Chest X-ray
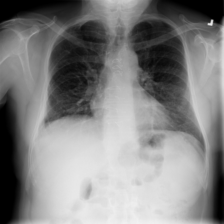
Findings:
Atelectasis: negative
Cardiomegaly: negative
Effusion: negative
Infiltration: negative
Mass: negative
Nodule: negative
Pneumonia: negative
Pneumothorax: negative
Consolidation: negative
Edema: negative
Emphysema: negative
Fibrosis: negative
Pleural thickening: negative
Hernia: negative